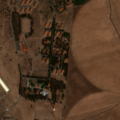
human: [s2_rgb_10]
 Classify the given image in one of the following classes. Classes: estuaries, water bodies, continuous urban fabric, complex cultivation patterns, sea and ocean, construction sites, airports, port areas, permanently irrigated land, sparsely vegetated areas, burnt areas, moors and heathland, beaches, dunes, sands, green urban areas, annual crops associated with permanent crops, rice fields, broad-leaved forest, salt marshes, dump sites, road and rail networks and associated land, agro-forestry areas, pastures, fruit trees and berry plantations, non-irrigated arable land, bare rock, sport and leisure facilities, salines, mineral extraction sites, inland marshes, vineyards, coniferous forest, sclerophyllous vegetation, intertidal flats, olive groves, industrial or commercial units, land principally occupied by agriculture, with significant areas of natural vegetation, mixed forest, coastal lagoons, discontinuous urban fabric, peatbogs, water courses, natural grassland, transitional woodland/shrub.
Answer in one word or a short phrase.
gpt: airports, permanently irrigated land